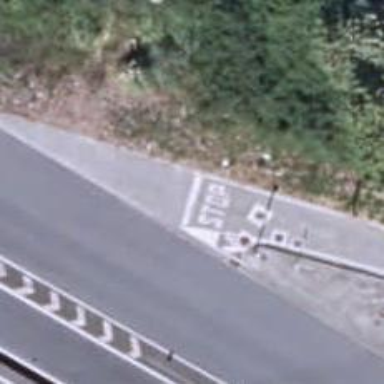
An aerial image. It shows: Stop road.